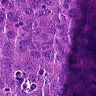
Metastatic tissue present: yes